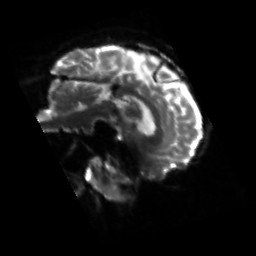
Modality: sbref
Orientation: sagittal
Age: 70
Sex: male
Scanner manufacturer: siemens
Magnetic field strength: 3 T
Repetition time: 4.71 s
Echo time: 0.0906 s